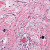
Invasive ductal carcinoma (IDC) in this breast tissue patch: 0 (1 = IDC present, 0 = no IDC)